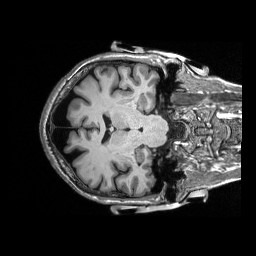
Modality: T1w
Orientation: axial